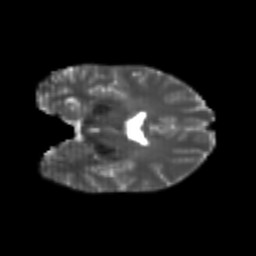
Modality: T2w
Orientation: coronal
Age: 20
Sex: female
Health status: healthy
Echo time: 0.074 s